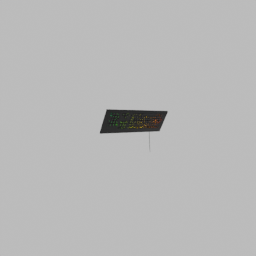
Label: electronics